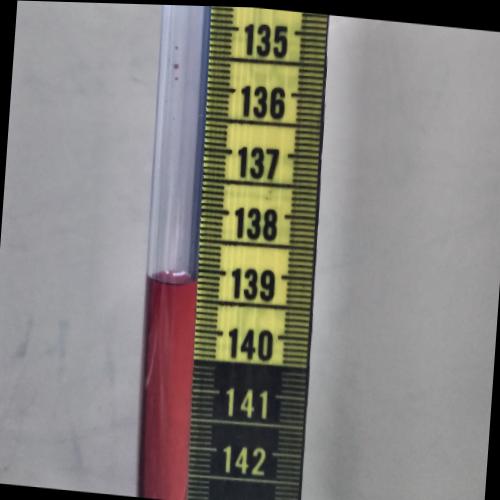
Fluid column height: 139.2 cm